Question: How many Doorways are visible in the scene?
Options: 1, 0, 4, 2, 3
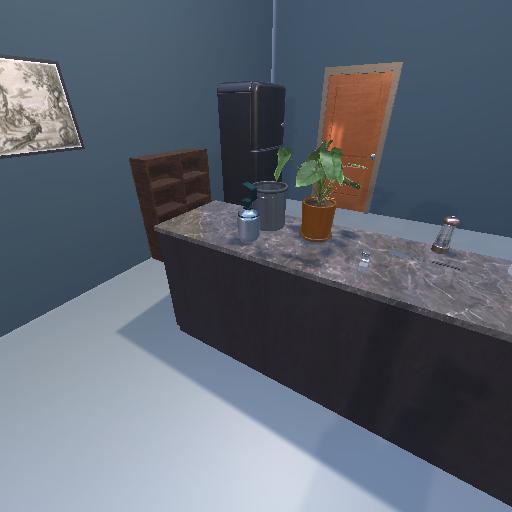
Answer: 1